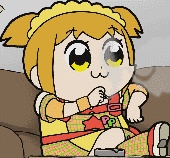
Label: anime